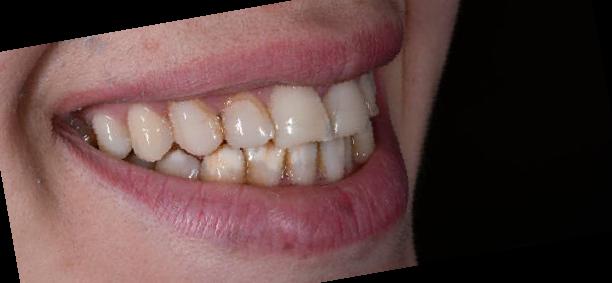
Condition: Calculus